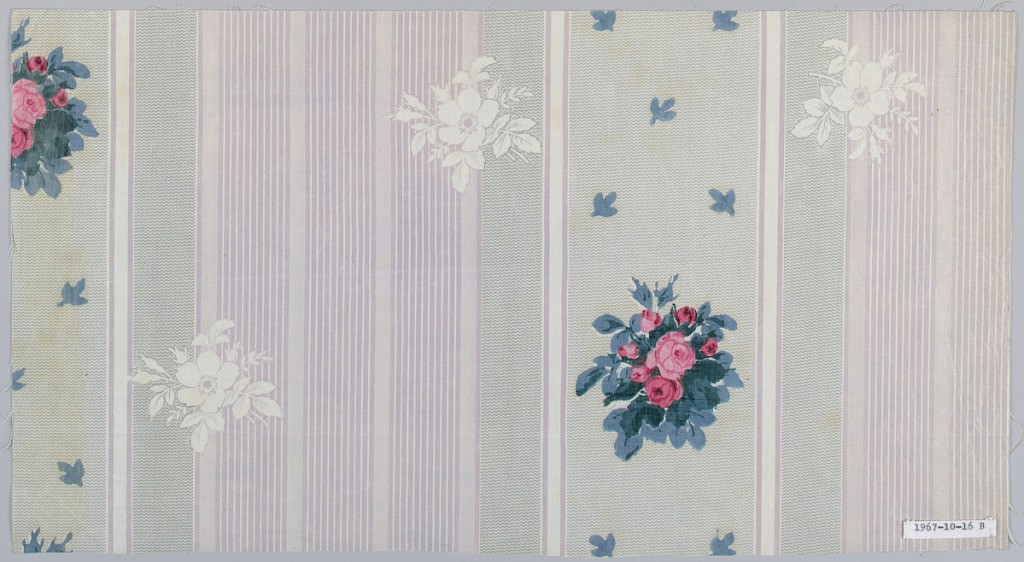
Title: Textile
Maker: Schwartz-Huguenin
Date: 1851–63
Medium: cotton Technique: printed by engraved roller on plain weave
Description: A) Molette ground in broad grey stripe and grouped pink stripes; over-printed with small rose clusters.
B) Same design as A with grouped  tan stripes.